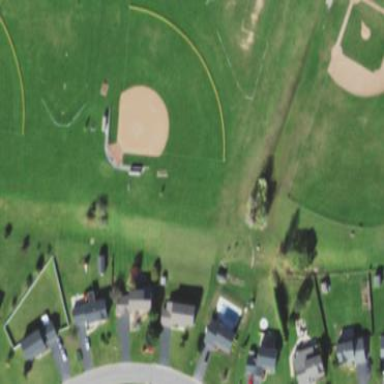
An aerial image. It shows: Baseball pitch for leisure land.